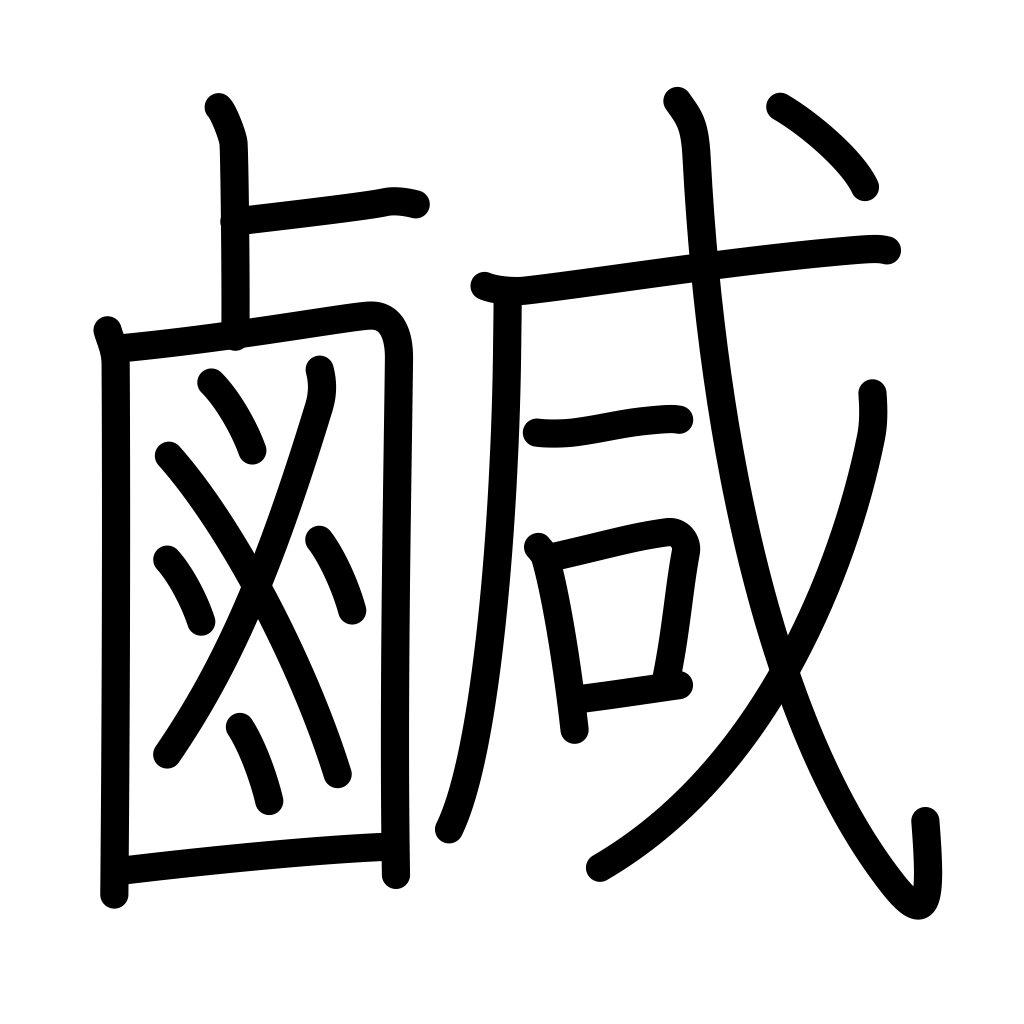
Meaning: salty